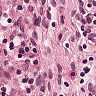
Metastatic tissue present: no